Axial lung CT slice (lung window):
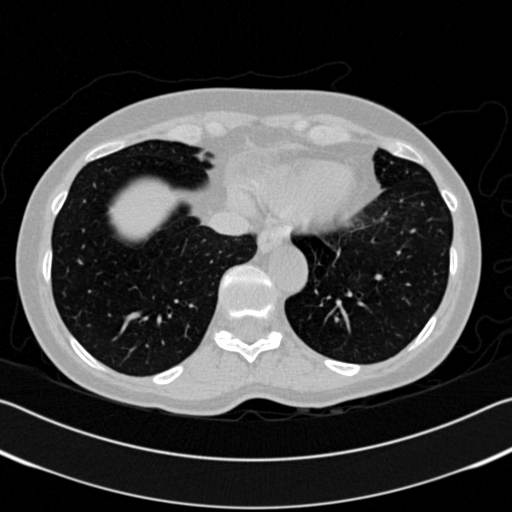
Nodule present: no